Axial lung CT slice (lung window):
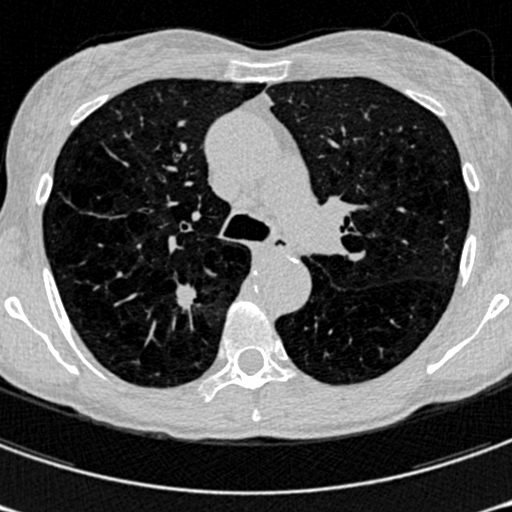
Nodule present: yes
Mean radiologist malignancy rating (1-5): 4.75